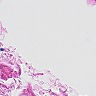
Metastatic tissue present: no